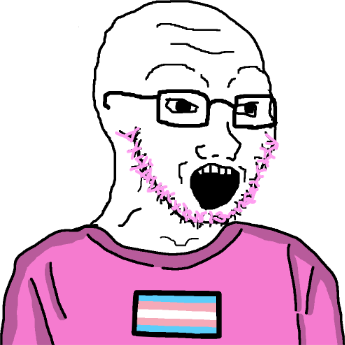
Label: 5_Soyjak